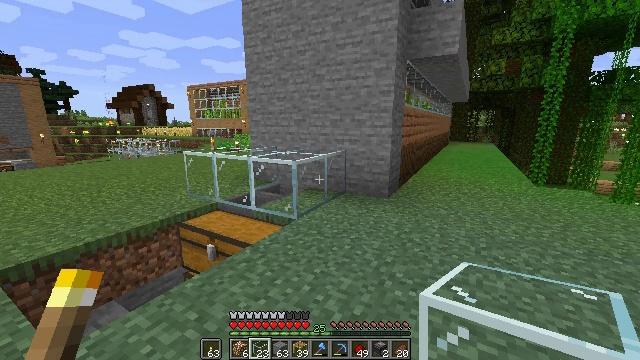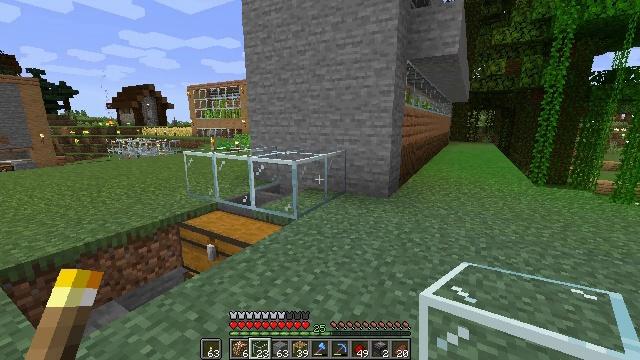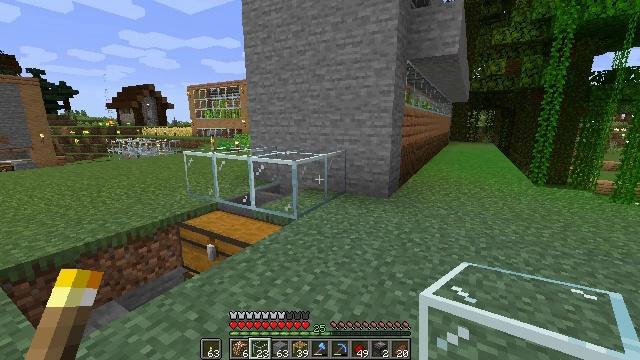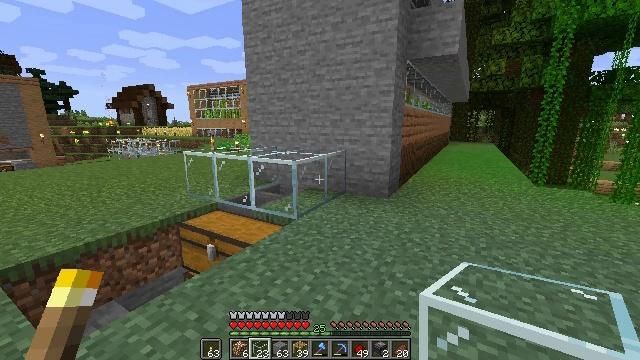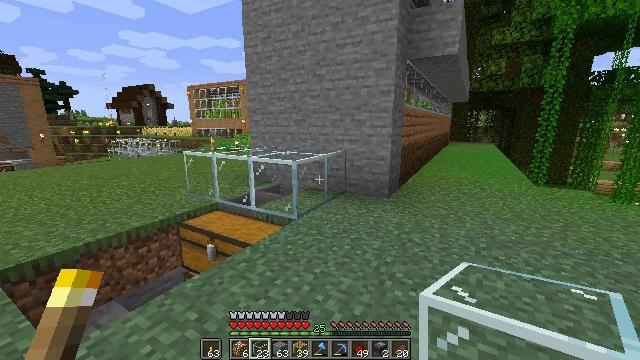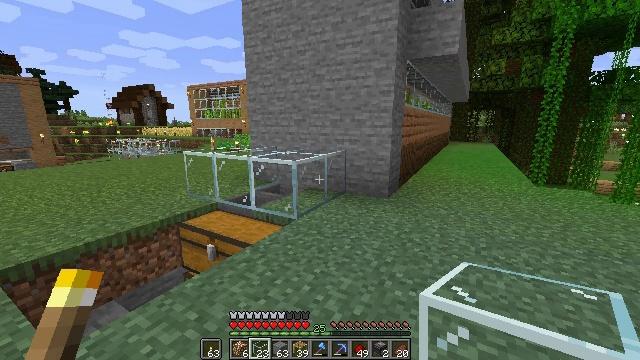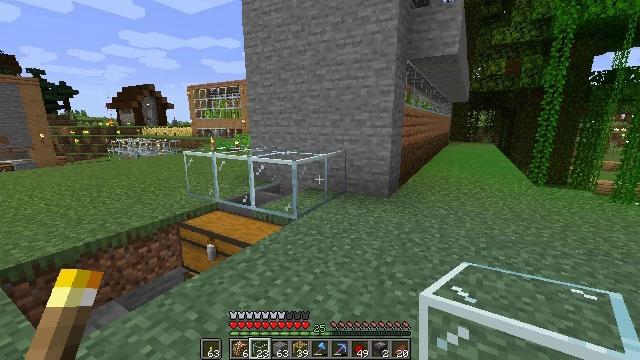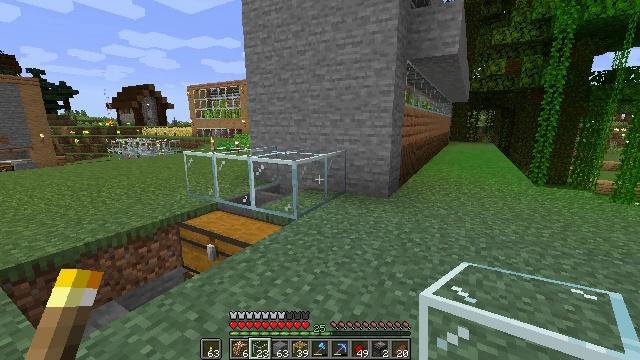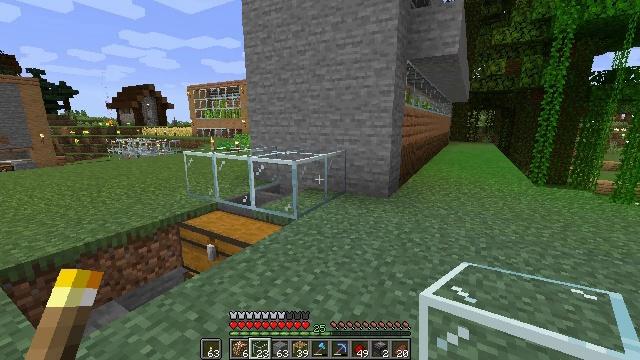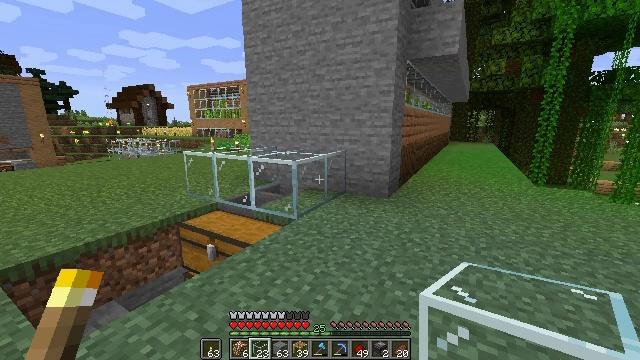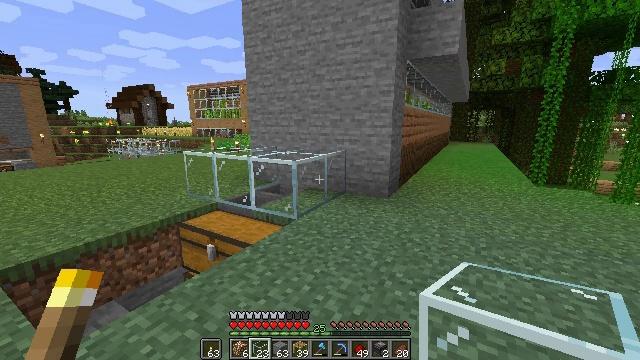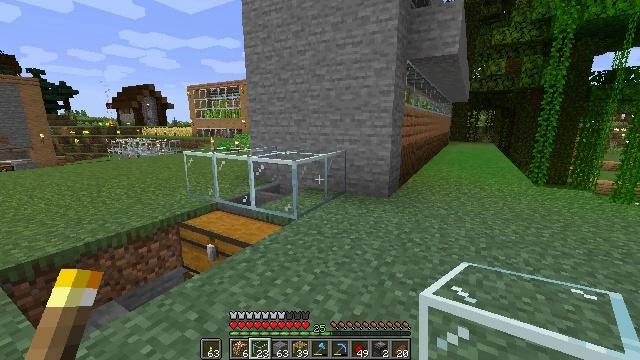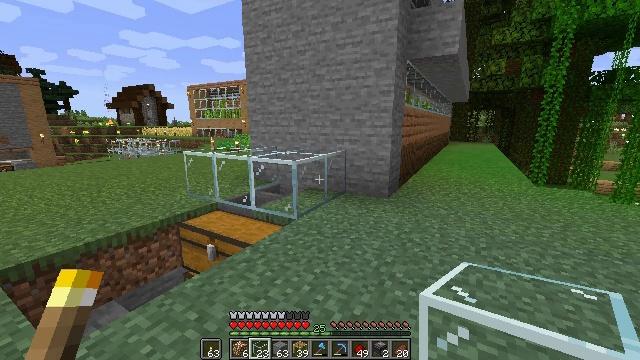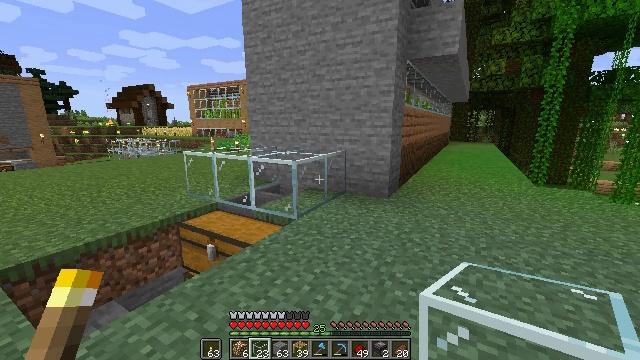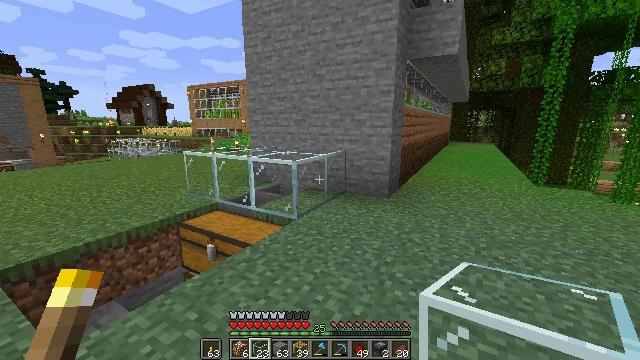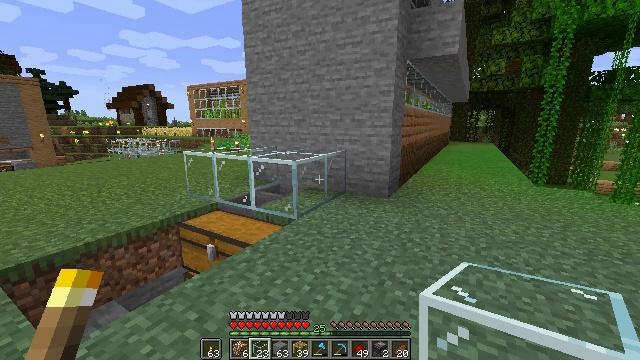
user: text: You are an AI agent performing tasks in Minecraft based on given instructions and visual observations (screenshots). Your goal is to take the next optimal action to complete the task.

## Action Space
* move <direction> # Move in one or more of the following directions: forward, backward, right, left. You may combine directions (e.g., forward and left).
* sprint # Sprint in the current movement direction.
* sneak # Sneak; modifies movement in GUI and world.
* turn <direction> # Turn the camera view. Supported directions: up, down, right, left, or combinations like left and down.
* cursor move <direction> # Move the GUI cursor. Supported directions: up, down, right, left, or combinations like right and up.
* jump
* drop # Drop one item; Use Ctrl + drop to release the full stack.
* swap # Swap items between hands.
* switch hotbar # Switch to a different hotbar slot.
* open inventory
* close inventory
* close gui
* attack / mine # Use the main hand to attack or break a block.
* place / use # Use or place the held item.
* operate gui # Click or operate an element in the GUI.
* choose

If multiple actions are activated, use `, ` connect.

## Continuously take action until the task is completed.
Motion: motion action
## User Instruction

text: Craft a dropper with cobblestones and redstone.
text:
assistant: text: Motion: no_op
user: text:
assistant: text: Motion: no_op
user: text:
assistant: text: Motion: no_op
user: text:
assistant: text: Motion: no_op
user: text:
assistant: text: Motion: no_op
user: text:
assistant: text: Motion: no_op
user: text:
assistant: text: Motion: no_op
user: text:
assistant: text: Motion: no_op
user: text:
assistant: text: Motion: no_op
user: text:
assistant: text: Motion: no_op
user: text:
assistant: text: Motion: no_op
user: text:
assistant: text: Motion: no_op
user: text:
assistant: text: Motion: no_op
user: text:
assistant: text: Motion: no_op
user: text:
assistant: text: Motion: no_op
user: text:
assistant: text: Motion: no_op
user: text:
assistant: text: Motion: no_op
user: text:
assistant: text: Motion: no_op
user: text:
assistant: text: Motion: no_op
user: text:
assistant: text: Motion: no_op
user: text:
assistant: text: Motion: no_op
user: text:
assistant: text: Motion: no_op
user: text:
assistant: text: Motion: no_op
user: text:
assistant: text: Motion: no_op
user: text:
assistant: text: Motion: no_op
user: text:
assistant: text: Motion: no_op
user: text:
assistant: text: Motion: no_op
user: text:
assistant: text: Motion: no_op
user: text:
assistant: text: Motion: no_op
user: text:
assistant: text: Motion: no_op